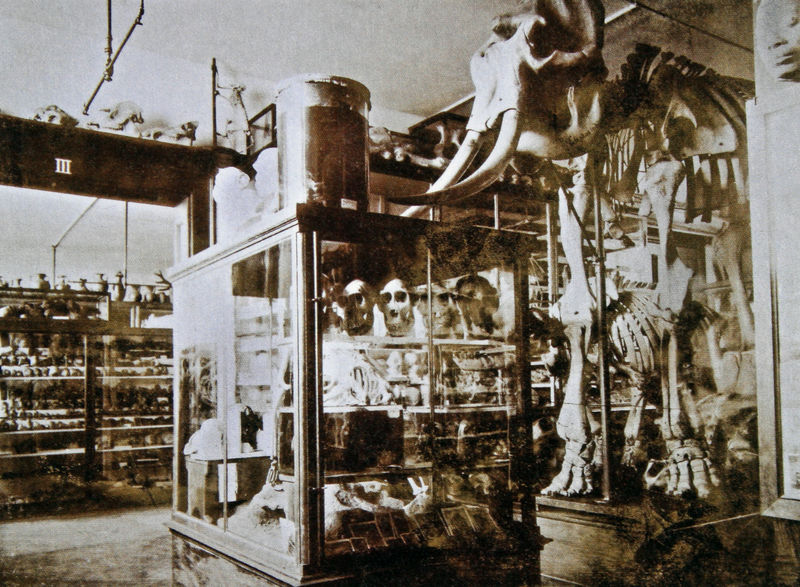
Titel: "Zoologische und anthropologische Abteilung" der wissenschaftlichen Sammlung von Gabriel von Max
Standort: Mannheim
Institution: Reiß-Engelhorn Museen
Schlagwörter: kopf, schatten, weiß, braun, glas, grau, köpfe, licht, raum, schwarz, wand, schädel, boden, decke, sepia, reflexe, foto, fotografie, photographie, scheiben, schwarzweiß, vitrine, kasten, photo, gebein, skelett, regale, museum, totenschädel, behälter, aufnahme, schaukasten, elfenbein, elefant, gerippe, vitrinen, stoßzähne, skelette, schaustücke, schaukästen, affenköpfe, affenschädel, glaskästen, römisch drei